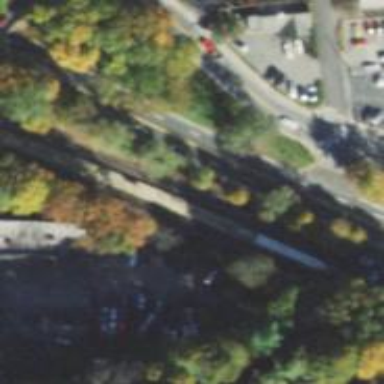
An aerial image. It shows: Railway area.